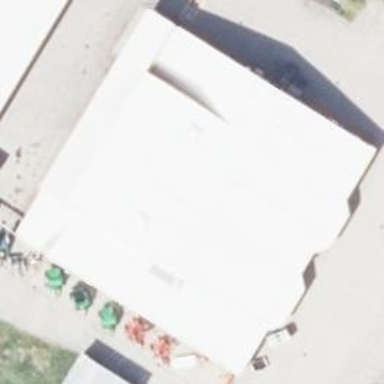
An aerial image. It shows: Commercial building.